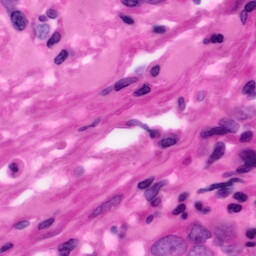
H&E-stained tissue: Pancreatic